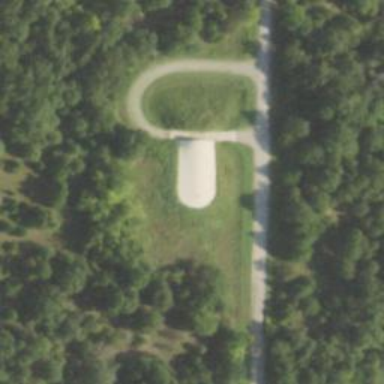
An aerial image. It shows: Military bunker.